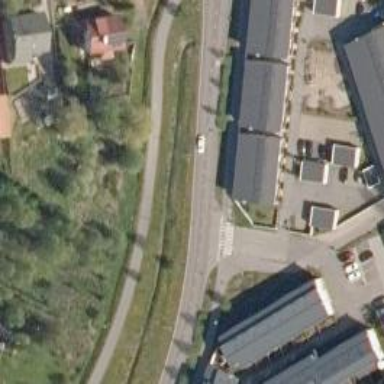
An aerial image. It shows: Uncontrolled road crossing.